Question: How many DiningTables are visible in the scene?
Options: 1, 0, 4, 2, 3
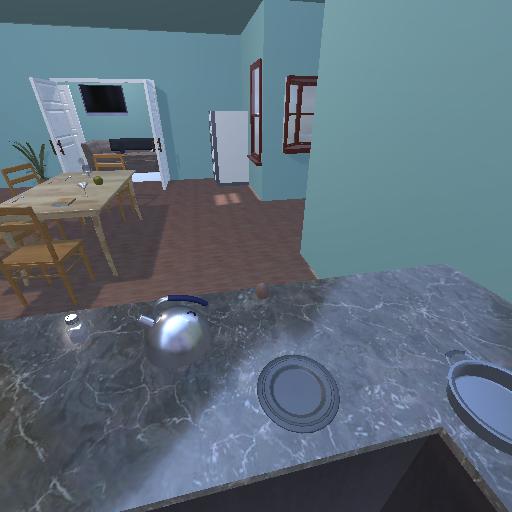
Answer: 1